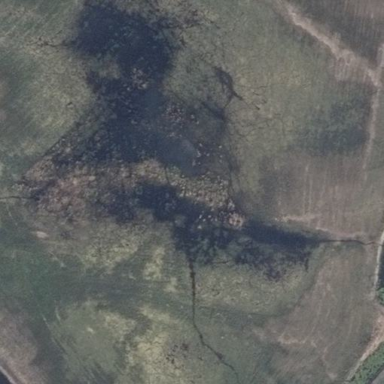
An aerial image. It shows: Wetland area characterized by wet meadow.